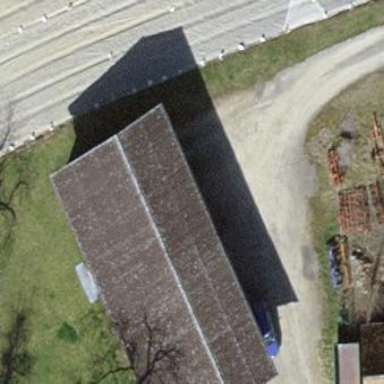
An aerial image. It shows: View of roof of building.